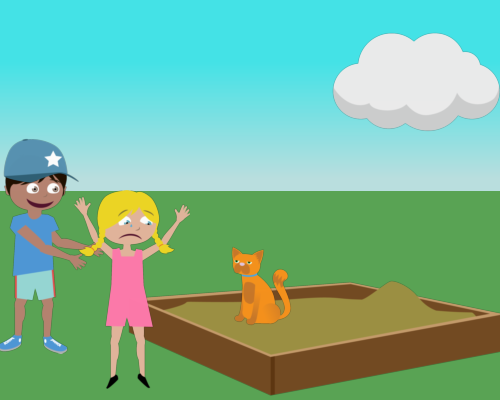
big normal cloud on right corner fully visible big sandbox on right close to bottom and cat sits inside and on left side of sandbox facing right far left a happy boy hands out facing right he wears blue hat and on front left corner stands a sad girl hands up facing right